Question: So I have this installer script that I wrote that automatically installs several different products on the target machine. At one point I'm checking to see if the machine (Windows 7) has installed - if it doesn't then I install the program. This code below is written in C#, but the problem may be applicable to other languages as well.
Some facts to assist those with answering:
- -
My view in the Registry Editor:

My Method:
'''
private static bool DoesMseExist()
{
string location = @"SOFTWARE\Microsoft\Windows\CurrentVersion\Uninstall";
using (RegistryKey rk = Registry.LocalMachine.OpenSubKey(location))
{
foreach (string subKey in rk.GetSubKeyNames())
{
using (RegistryKey productKey = rk.OpenSubKey(subKey))
{
if (productKey != null)
{
if (Convert.ToString(productKey.GetValue("DisplayName"))
.Contains("Microsoft Security Client"))
{
return true;
}
}
}
}
}
return false;
}
'''
This never finds the key. Any assistance in discovering why would be much appreciated.
For the time being I am using the following as a substitute.
'''
string MseLocation = @"C:\Program Files\Microsoft Security Client\msseces.exe";
return (File.Exists(MseLocation));
'''
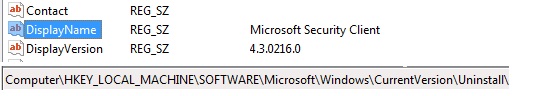
Answer: I'm currently using .NET 4.0 which provides a very clean solution for accessing the 64 bit registry from a 32 bit process. Otherwise, if you're using an earlier version of the Framework then you need to use P/Invoke and call the function 'RegOpenKeyEx' with the flag from the 'WINAPI' as described <URL>.
But onto the solution that I used.
'''
private static bool DoesMseExist()
{
using (RegistryKey localMachineX64View =
RegistryKey.OpenBaseKey(RegistryHive.LocalMachine,
RegistryView.Registry64))
{
using (RegistryKey rk = localMachineX64View.OpenSubKey(location))
{
foreach (string subKey in rk.GetSubKeyNames())
{
using (RegistryKey productKey = rk.OpenSubKey(subKey))
{
if (productKey != null)
{
if (Convert.ToString(productKey.GetValue("DisplayName"))
.Contains("Microsoft Security Client"))
{
return true;
}
}
}
}
}
}
return false;
}
'''
I was writing a P/Invoke solution to this problem, but then I came across <URL>' and you will overcome the registry redirection. It's a very easy to understand and readable approach compared to the P/Invoke solution, in my opinion.